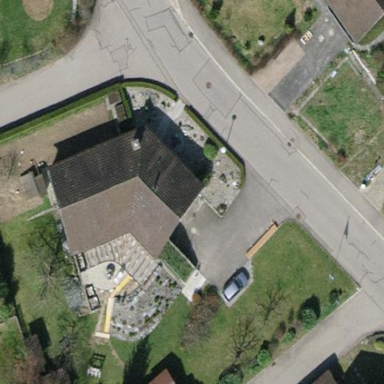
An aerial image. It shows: Detached building with gabled roof.